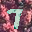
Label: 7